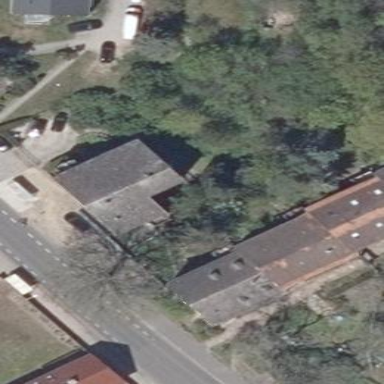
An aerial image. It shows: Building with pitched roof.